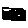
Label: flower